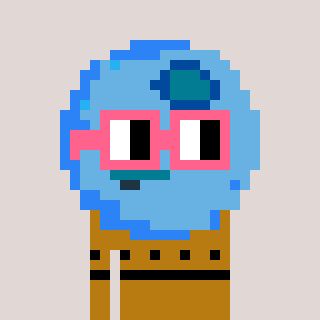
a pixel art character with square pink glasses, a blueberry-shaped head and a gold-colored body on a warm background